Question: Hi i want to add a line in my UITableView just like the reminder apps red line. I tried adding it to my custom cell but then it only display in the cell which are used and not in all cell. I want a red image like below

Thanks in advance
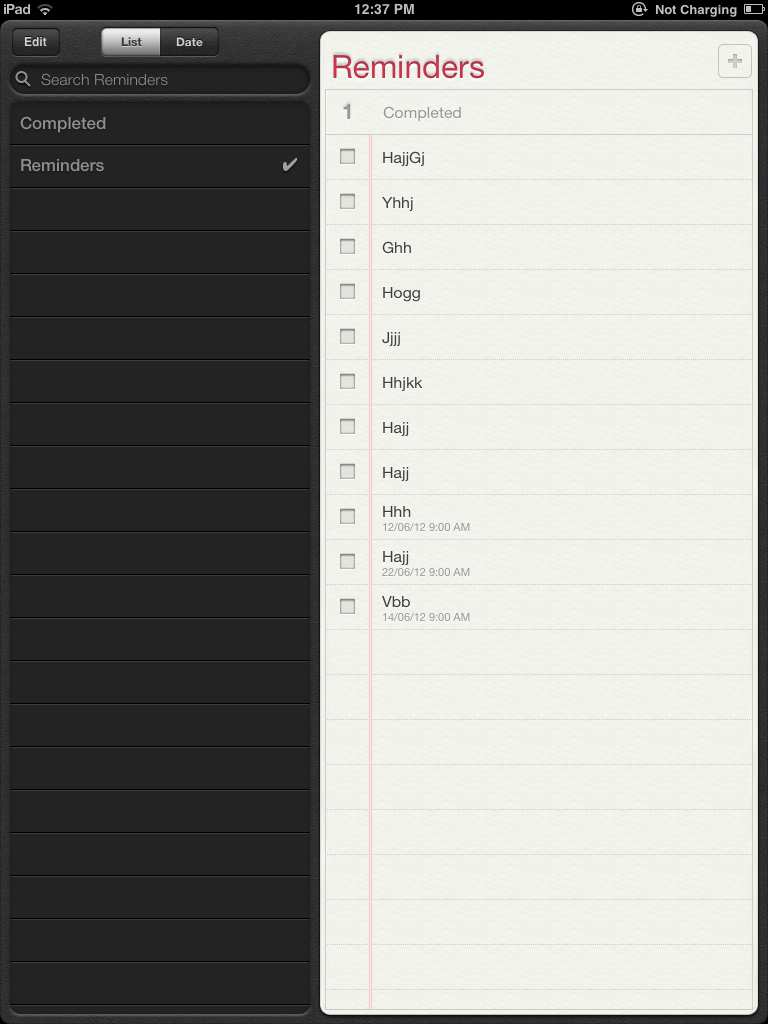
Answer: Try To add UIView on tableView and set it's Background Color with pattern Image whatever you want,then add such view on tableview. like below.
'''
lineView = [[UIView alloc] initWithFrame:CGRectMake(100, 0, 1,
tblView.frame.size.height)];
[lineView setBackgroundColor:[UIColor blackColor]]; //Change as per your req.
lineView.userInteractionEnabled = NO;
[tblView addSubview:lineView];
'''
But you face problem with this when you scroll up then at vertical bounce you have to manage height of this UIView. So you can implement this by ScrollViewDidScroll Delegate method, This method call cause UITableView is extends from UIScrollView.
'''
-(void)scrollViewDidScroll:(UIScrollView *)scrollView
{
lineView.frame = CGRectMake(100, 0, 1, tblView.frame.size.height+scrollView.contentOffset.y);
}
'''